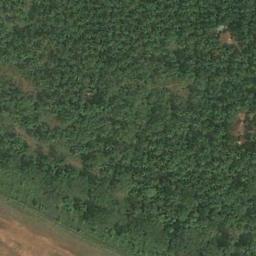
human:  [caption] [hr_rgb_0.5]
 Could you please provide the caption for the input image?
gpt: Many green trees are in a forest beside the earth road .

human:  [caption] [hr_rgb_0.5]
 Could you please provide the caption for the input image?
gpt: There is a bare land in this forest .

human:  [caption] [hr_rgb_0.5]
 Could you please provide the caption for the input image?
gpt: The forest is next to the road .

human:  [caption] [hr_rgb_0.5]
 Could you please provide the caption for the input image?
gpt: The forest has a lot of dense green trees and some clearings are also in the forest .

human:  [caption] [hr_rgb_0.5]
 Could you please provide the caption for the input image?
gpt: A green forest beside a brown bare land .